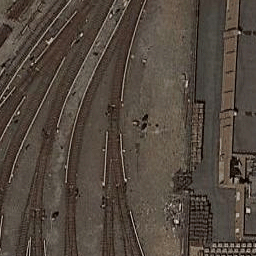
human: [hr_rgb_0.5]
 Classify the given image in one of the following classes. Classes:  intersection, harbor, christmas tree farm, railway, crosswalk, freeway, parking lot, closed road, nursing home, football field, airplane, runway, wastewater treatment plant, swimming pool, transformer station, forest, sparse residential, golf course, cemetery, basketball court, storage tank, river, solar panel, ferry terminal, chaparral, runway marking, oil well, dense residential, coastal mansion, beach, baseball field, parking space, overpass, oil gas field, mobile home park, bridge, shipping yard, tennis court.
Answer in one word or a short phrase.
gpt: railway